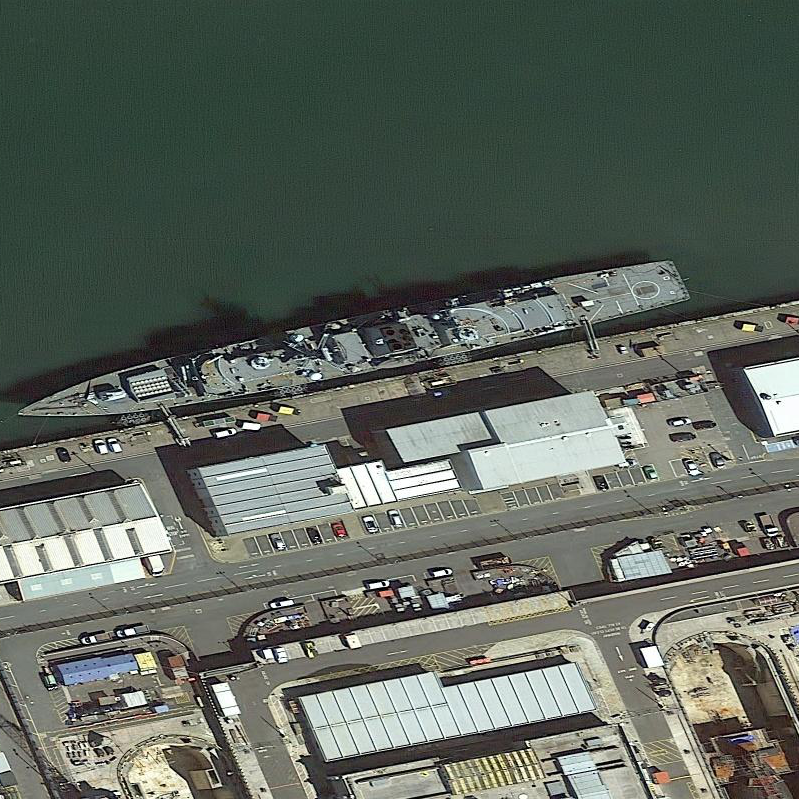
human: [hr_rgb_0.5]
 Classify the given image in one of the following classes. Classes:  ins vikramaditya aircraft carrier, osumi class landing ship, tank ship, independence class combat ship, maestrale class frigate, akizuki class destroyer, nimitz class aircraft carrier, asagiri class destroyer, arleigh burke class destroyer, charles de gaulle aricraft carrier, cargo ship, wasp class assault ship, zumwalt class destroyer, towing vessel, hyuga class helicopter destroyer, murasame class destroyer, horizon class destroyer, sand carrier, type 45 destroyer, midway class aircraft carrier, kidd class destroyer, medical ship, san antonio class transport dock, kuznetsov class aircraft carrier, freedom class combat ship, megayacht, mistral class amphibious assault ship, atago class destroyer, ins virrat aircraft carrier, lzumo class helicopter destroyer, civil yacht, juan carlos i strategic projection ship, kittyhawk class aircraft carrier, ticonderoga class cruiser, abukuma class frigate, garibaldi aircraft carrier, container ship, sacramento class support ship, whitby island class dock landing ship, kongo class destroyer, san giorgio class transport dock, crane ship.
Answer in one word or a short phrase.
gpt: Type 45 destroyer